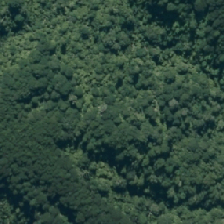
Land cover: indigenous_forest